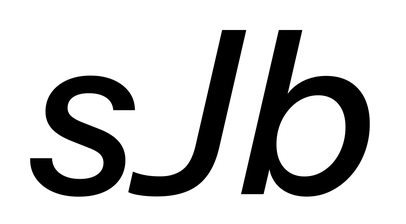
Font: InstrumentSans-Italic_Medium_Italic